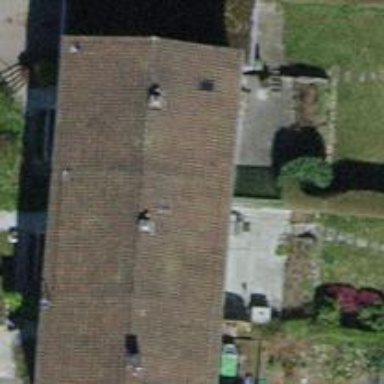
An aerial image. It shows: Terrace building with tiled roof.